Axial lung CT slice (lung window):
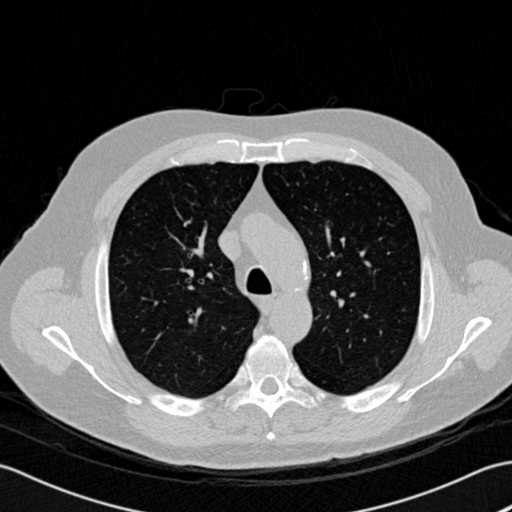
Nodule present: no